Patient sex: M
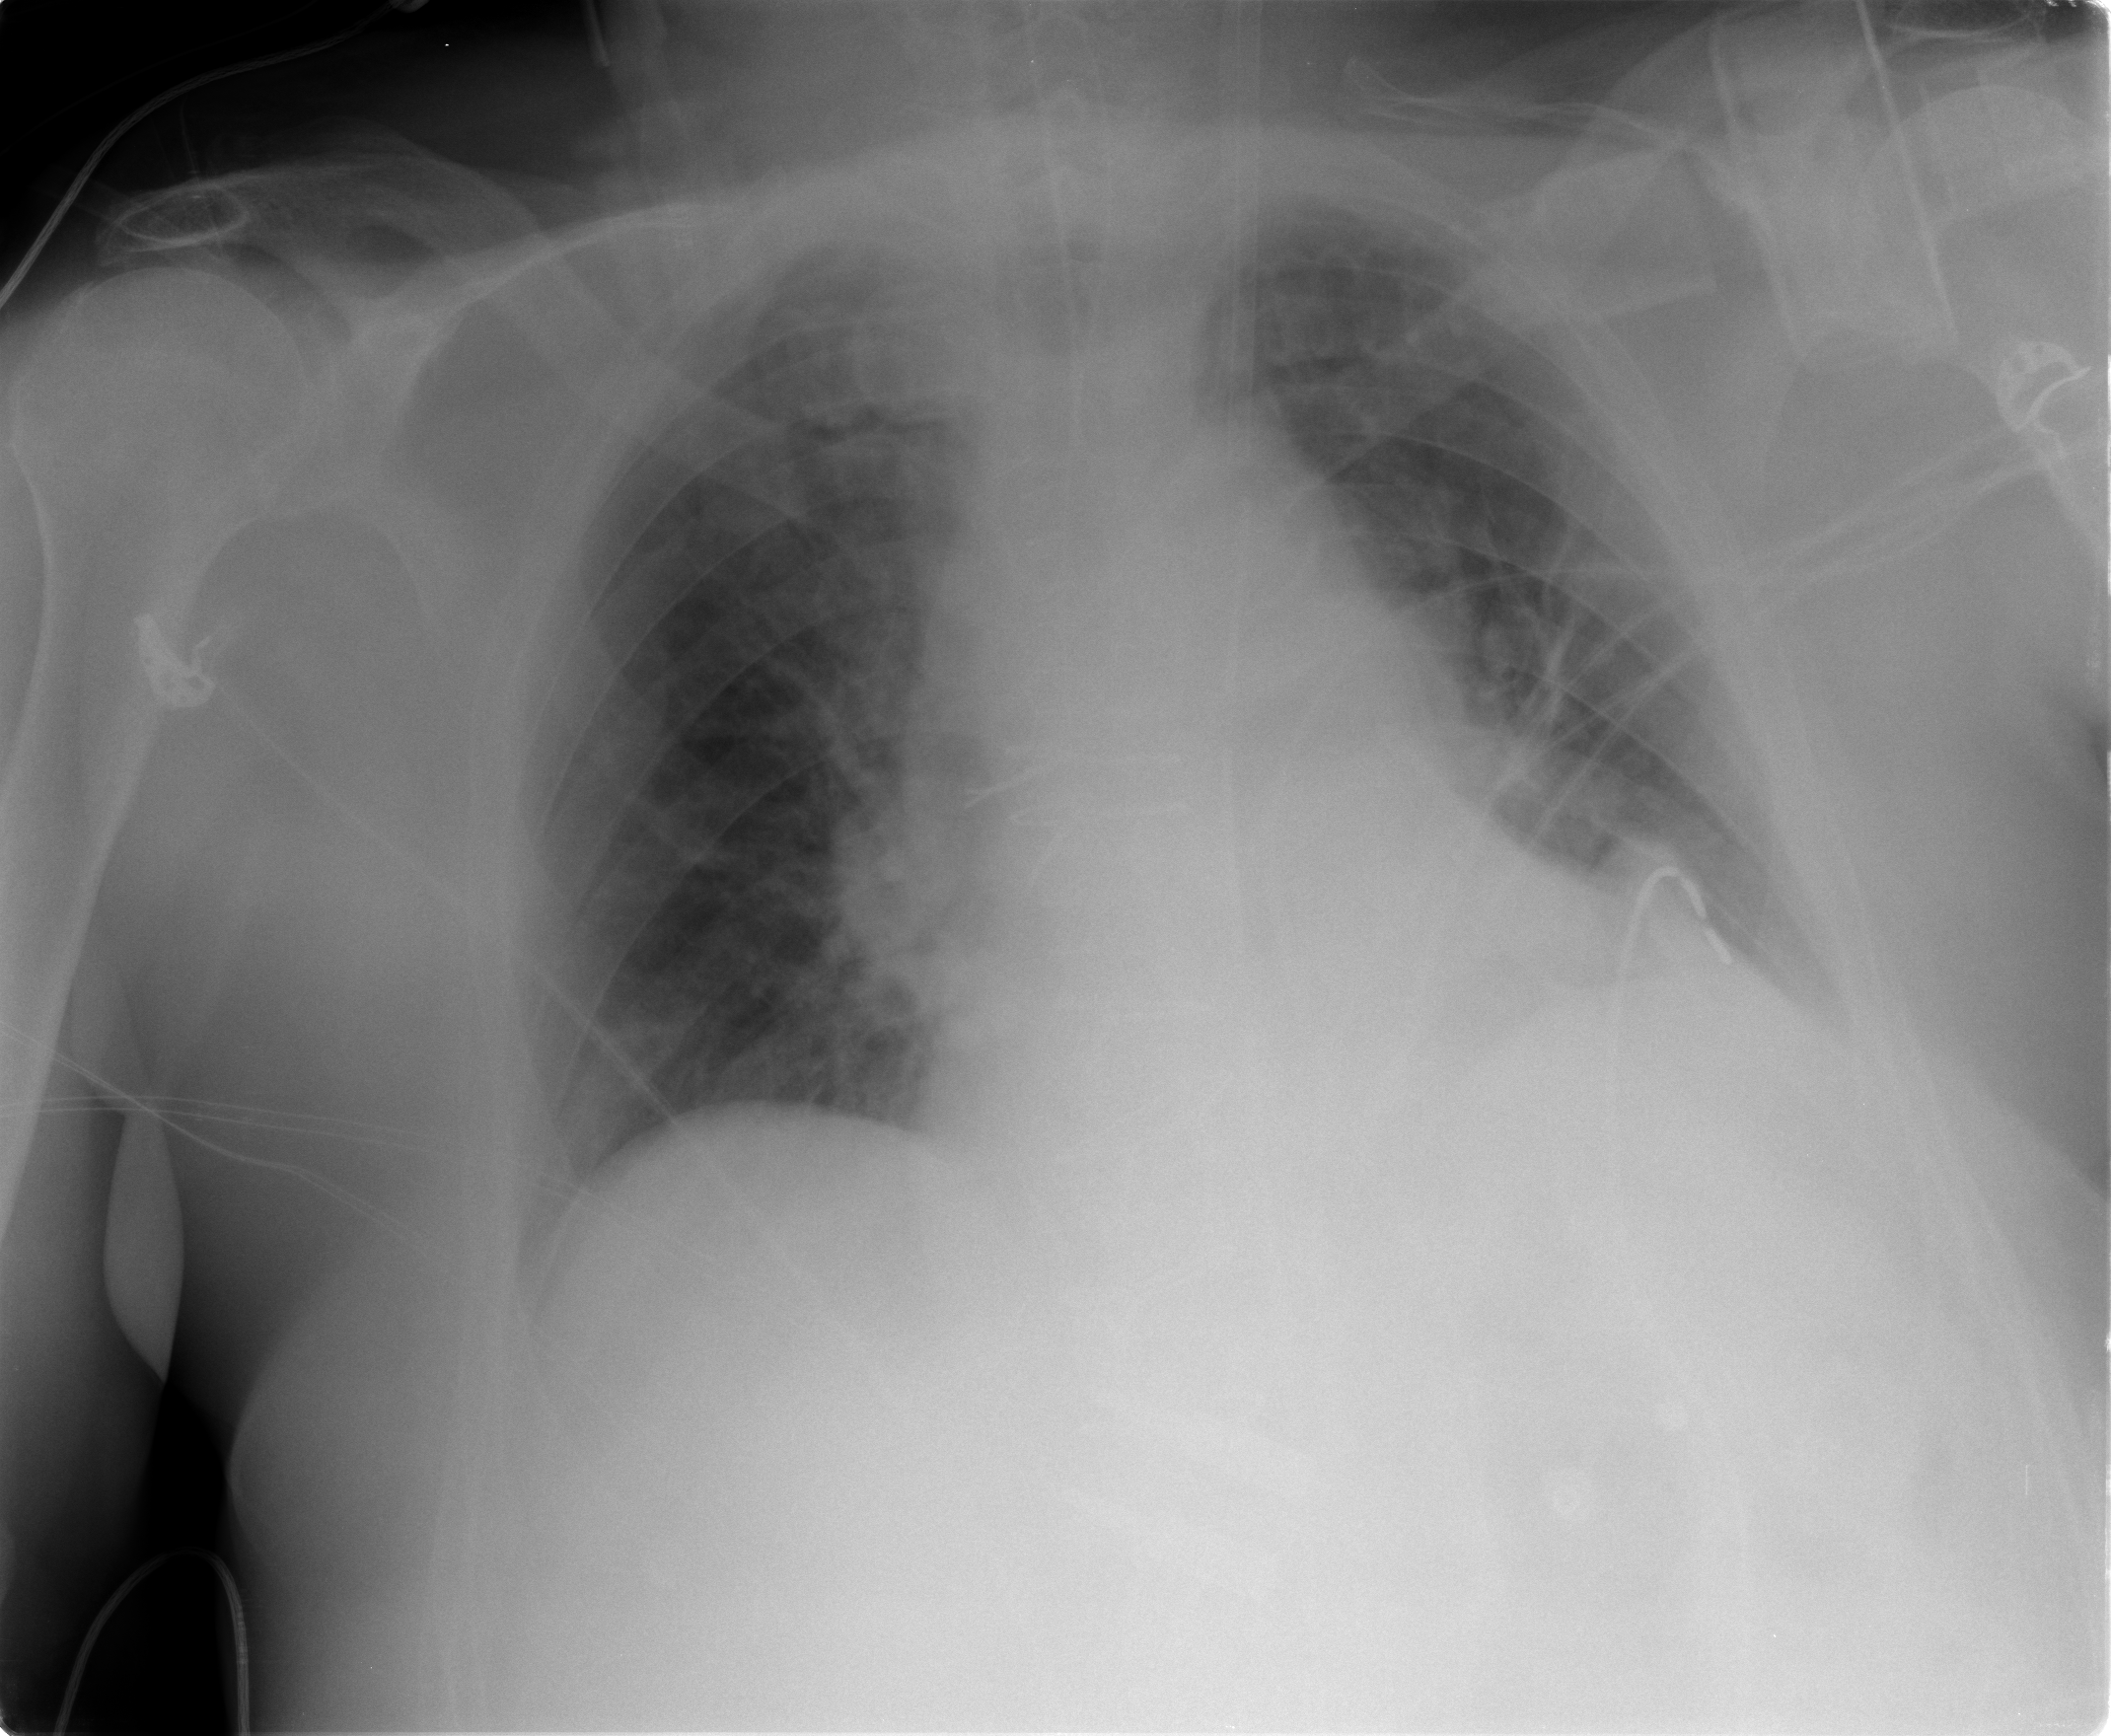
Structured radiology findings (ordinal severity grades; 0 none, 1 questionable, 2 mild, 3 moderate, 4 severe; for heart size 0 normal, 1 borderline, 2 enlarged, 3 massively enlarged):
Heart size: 2
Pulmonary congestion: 2
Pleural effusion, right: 0
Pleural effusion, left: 2
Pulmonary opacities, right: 0
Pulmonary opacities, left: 0
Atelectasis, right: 0
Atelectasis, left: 2